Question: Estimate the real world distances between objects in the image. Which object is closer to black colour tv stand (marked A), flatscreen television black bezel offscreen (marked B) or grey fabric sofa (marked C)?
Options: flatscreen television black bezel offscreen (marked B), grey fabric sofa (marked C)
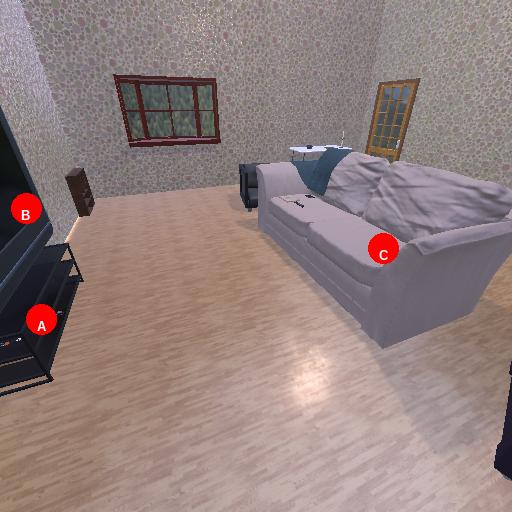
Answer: flatscreen television black bezel offscreen (marked B)